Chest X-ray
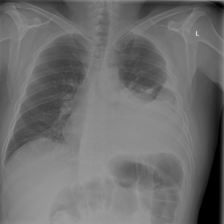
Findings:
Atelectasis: positive
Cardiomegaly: negative
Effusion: positive
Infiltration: positive
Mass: negative
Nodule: negative
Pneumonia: negative
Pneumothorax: negative
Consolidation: negative
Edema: negative
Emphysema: negative
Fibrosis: negative
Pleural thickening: negative
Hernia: negative